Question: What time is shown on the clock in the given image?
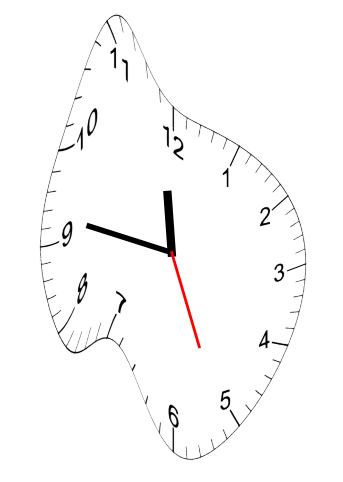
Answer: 11:46:26